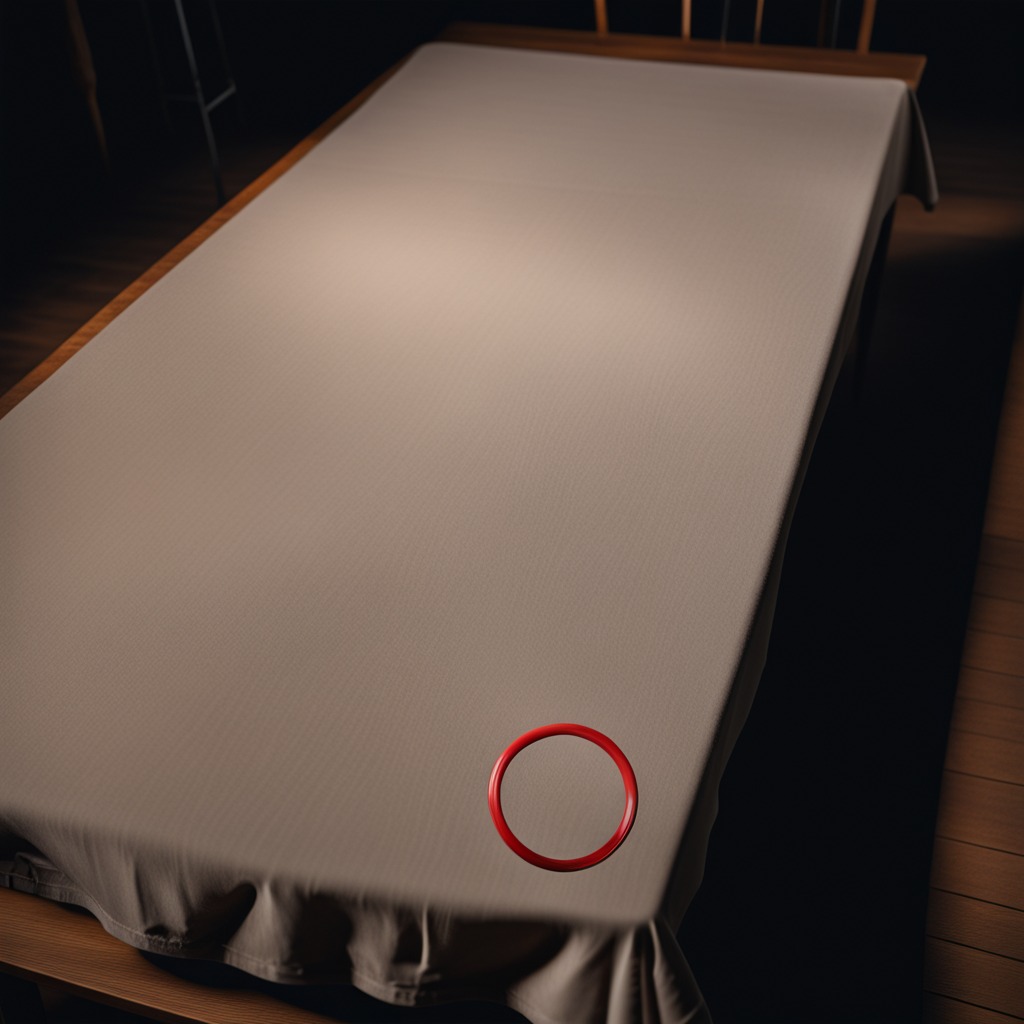
A rubber O-ring is lying on the wooden table.